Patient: sex F, age 71
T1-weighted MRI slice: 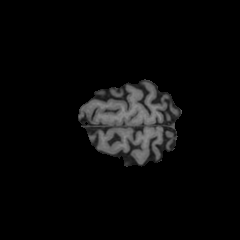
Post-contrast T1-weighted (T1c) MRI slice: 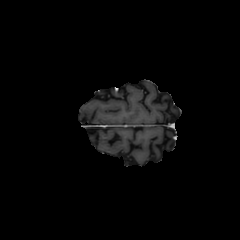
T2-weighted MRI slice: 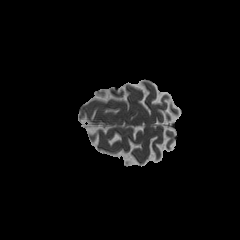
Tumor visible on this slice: no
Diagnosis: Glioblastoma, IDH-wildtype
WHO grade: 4